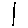
Label: line